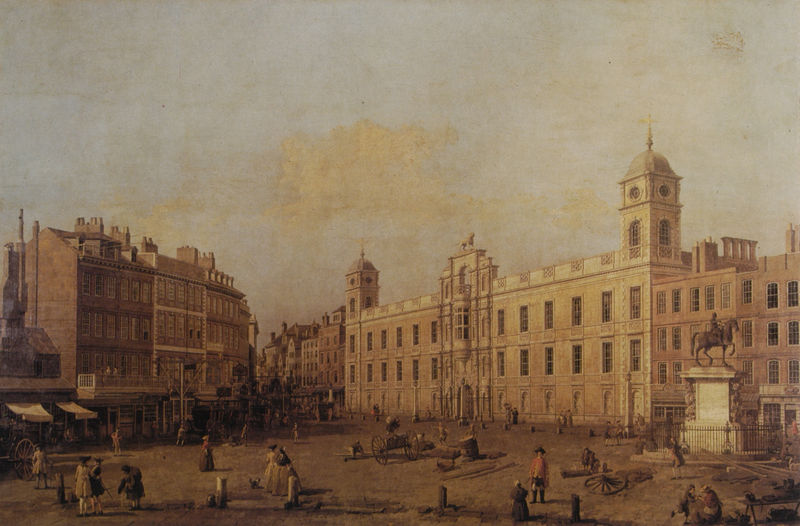
Titel: London: Northumberland House
Künstler: Canaletto (Antonio Canal)
Institution: (Privatsammlung)
Schlagwörter: blau, gemälde, himmel, mann, schatten, wolken, frauen, landschaft, menschen, ocker, stadt, abend, braun, fenster, frankreich, frau, grau, hell, licht, männer, orange, paris, schwarz, strasse, weiss, zeichnung, blick, dach, gebäude, haus, rot, schloss, tiere, zaun, beige, leute, architektur, barock, kleidung, mensch, sockel, stein, erde, häuser, weite, rauch, sonne, reich, england, karren, kinder, pferd, reiter, räder, schornstein, turm, skulptur, statue, balkon, terrasse, ansicht, fassade, fassaden, gasse, italien, passanten, pflaster, vedute, venedig, wohnhäuser, dächer, geschäfte, kutsche, kutschen, laden, läden, markt, platz, schlot, treiben, figuren, holzrad, rad, wagen, wagenrad, krieg, schlacht, lciht, geländer, hoch, zinnen, pfosten, stadtansicht, berlin, gerüst, verkauf, glockenturm, kreuz, türme, palast, palazzo, balustrade, denkmal, soldat, einkaufen, dreispitz, rathaus, städter, portal, mittelalter, stadtlandschaft, strassen, marktplatz, sfumato, kaufen, belebt, london, verkaufen, kupferstich, bau, standbild, canaletto, monument, reiterstatue, reiterstandbild, markise, aufbau, häuserzeile, dachterrasse, reiterdenkmal, taun, stadtpalais, häuserfront, strassenflucht, piazza, hauptplatz, marktstände, markisen, häsuer, hauptstadt, reihenhäuser, markiesen, stast, stadtpalast, industriezeit, nelson, aufklaerung, marktkarren, tastue